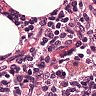
Metastatic tissue present: no